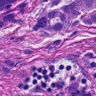
Metastatic tissue present: yes